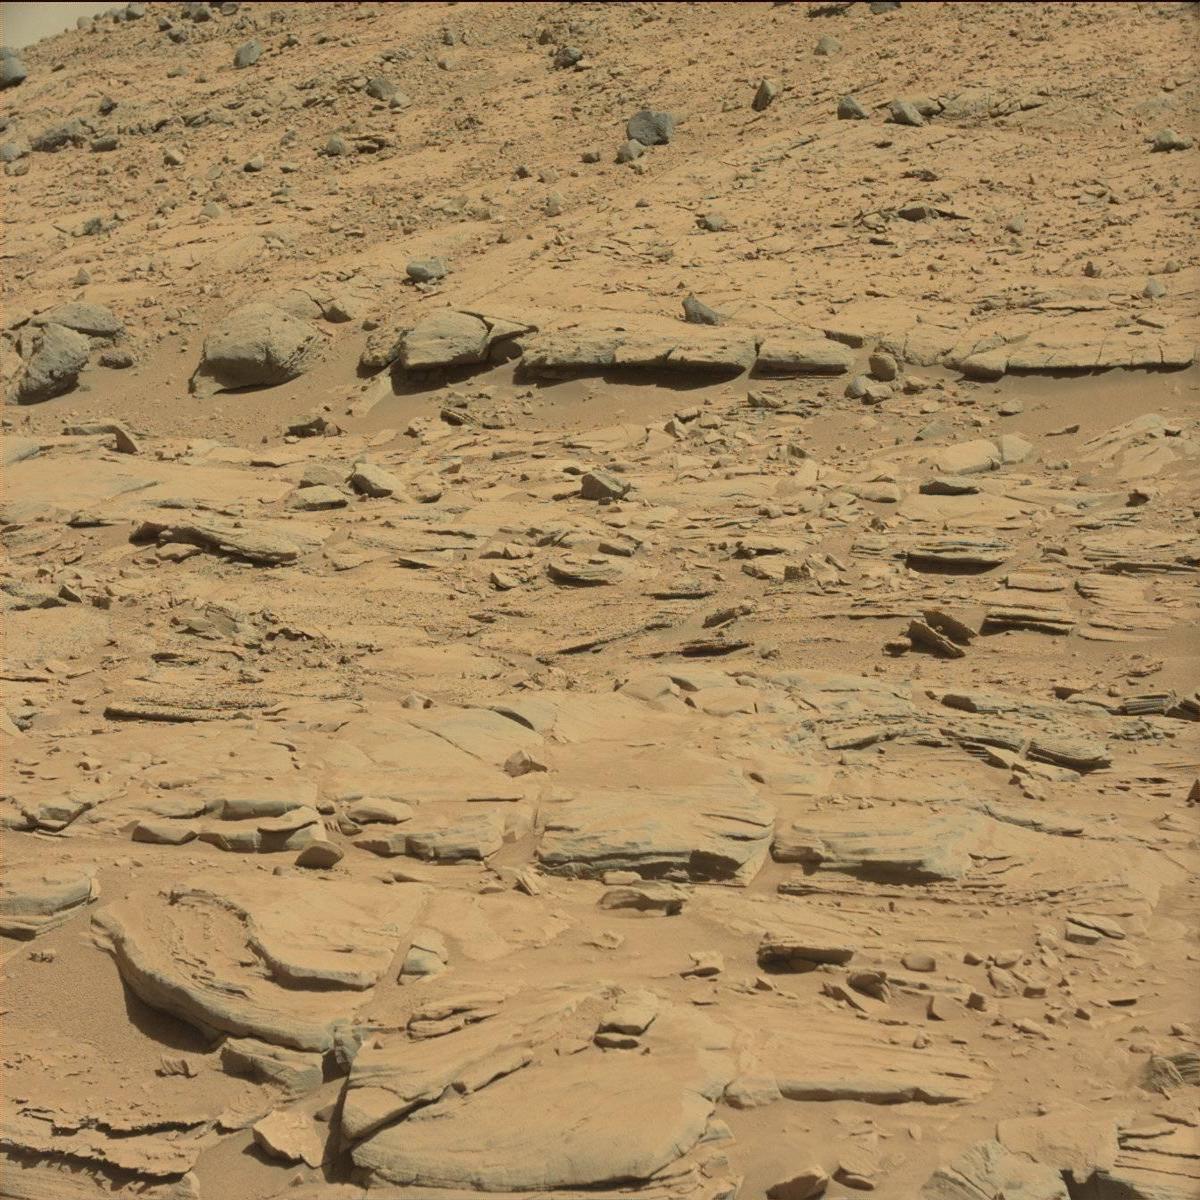
Terrain classes present: Bedrock, Sand / Soil, Sky